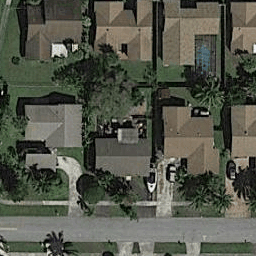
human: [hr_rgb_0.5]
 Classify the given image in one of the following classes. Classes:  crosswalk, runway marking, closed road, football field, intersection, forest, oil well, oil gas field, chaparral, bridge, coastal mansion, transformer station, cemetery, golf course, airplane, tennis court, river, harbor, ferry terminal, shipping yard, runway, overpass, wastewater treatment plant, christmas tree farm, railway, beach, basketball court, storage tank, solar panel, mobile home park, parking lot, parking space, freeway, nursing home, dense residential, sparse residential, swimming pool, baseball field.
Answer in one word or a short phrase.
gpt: dense residential